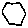
Label: hexagon